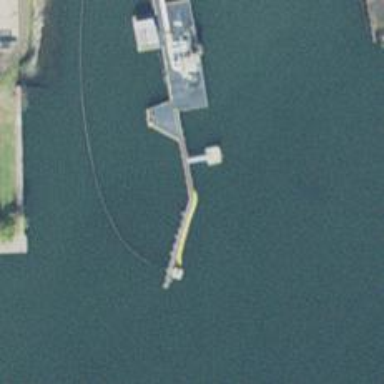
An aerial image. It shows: Pier located along footway.